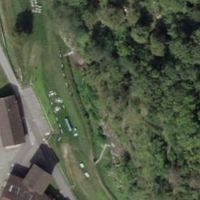
EUNIS habitat code: 41
Species observed at this site:
Phytolacca americana